【题型】证明题　【知识点】立体几何　【难度】medium
如图，在四面体$PABC$中，$D$为棱$PC$上一点，$AD=\sqrt{2}$，$AB=\dfrac{2\sqrt{6}}{3}$，$BD=\dfrac{\sqrt{6}}{3}$，且$AD\perp PC$，$BC\perp PC$，二面角$D - AB - C$的大小为$\dfrac{\pi}{4}$．

(1)证明：$AD\perp$平面$PBC$；

(2)求$CD$的长．
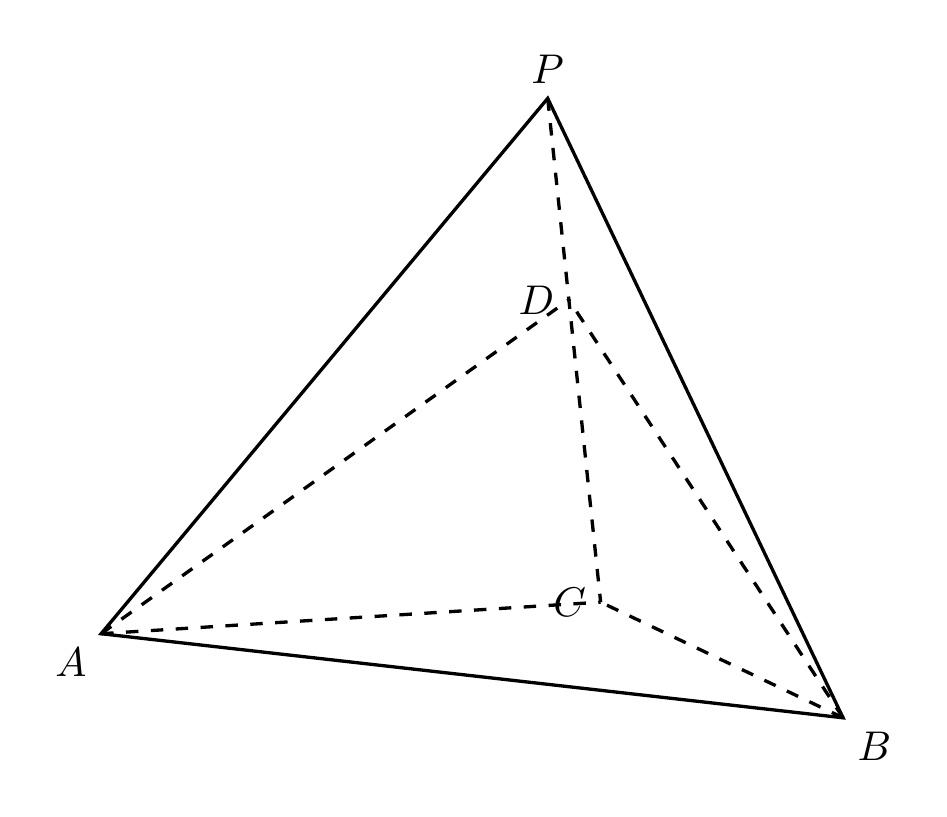
【解答】
\textbf{【答案】}(1)证明见解析 \quad (2)$\dfrac{\sqrt{14}}{7}$

\vspace{1em}
\textbf{【知识点】}证明线面垂直、面面角的向量求法

\vspace{1em}
\textbf{【分析】}(1)利用线面垂直的判定定理可得答案；

(2)利用线面垂直的判定定理、性质定理可得$BC\perp AC$，把这个三棱锥换成以$PBC$作底面，以$C$为坐标原点，建立空间直角坐标系，设$CD=m$，求出平面$DAB$、平面$ABC$的法向量，由二面角的向量求法可得答案．

\vspace{1em}
\textbf{【详解】}(1)因为$AD=\sqrt{2}$，$AB=\dfrac{2\sqrt{6}}{3}$，$BD=\dfrac{\sqrt{6}}{3}$，

所以$AB^2 = AD^2 + BD^2$，即$AD\perp BD$，

又$AD\perp PC$，$BD\cap PC = D$，$BD,PC\subset$平面$PBC$，

所以$AD\perp$平面$PBC$；

(2)由$AD\perp$平面$PBC$，$BC\subset$平面$PBC$，所以$AD\perp BC$，

又$BC\perp PC$，$AD\cap PC = D$，$AD,PC\subset$平面$PAC$，

所以$BC\perp$平面$PAC$，$AC\subset$平面$PAC$，所以$BC\perp AC$，

把这个三棱锥换成以$PBC$作底面，以$C$为坐标原点，如图建立空间直角坐标系，

设$CD = m$，则$CB = \sqrt{BD^2 - m^2} = \sqrt{\dfrac{2}{3} - m^2}$，则$B\left(\sqrt{\dfrac{2}{3} - m^2},0,0\right)$，$D(0,m,0)$，

$A(0,m,\sqrt{2})$，$\overrightarrow{AB} = \left(\sqrt{\dfrac{2}{3} - m^2},-m,-\sqrt{2}\right)$，$\overrightarrow{DA} = (0,0,\sqrt{2})$，$\overrightarrow{CA} = (0,m,\sqrt{2})$．

设平面$DAB$的法向量为$\boldsymbol{n} = (x_1,y_1,z_1)$，则
\[
\begin{cases}
\boldsymbol{n}\cdot\overrightarrow{DA} = \sqrt{2}z_1 = 0 \\
\boldsymbol{n}\cdot\overrightarrow{AB} = \sqrt{\dfrac{2}{3} - m^2}x_1 - my_1 - \sqrt{2}z_1 = 0
\end{cases}
\]
令$y_1 = \sqrt{\dfrac{2}{3} - m^2}$，则$x_1 = m$，$z_1 = 0$，所以$\boldsymbol{n} = \left(m,\sqrt{\dfrac{2}{3} - m^2},0\right)$．

设平面$ABC$的法向量为$\boldsymbol{m} = (x_2,y_2,z_2)$，则
\[
\begin{cases}
\boldsymbol{m}\cdot\overrightarrow{CA} = my_2 + \sqrt{2}z_2 = 0 \\
\boldsymbol{m}\cdot\overrightarrow{AB} = \sqrt{\dfrac{2}{3} - m^2}x_2 - my_2 - \sqrt{2}z_2 = 0
\end{cases}
\]
令$y_2 = \sqrt{2}$，则$z_2 = -m$，$x_2 = 0$，所以$\boldsymbol{m} = (0,\sqrt{2},-m)$．

因为二面角$D - AB - C$的大小为$\dfrac{\pi}{4}$，

所以$\left|\cos\langle\boldsymbol{n},\boldsymbol{m}\rangle\right| = \dfrac{|\boldsymbol{n}\cdot\boldsymbol{m}|}{|\boldsymbol{n}||\boldsymbol{m}|} = \dfrac{\sqrt{2}\sqrt{\dfrac{2}{3} - m^2}}{\sqrt{\dfrac{2}{3}} \times \sqrt{2 + m^2}} = \dfrac{\sqrt{2}}{2}$，解得$m = \dfrac{\sqrt{14}}{7}$．

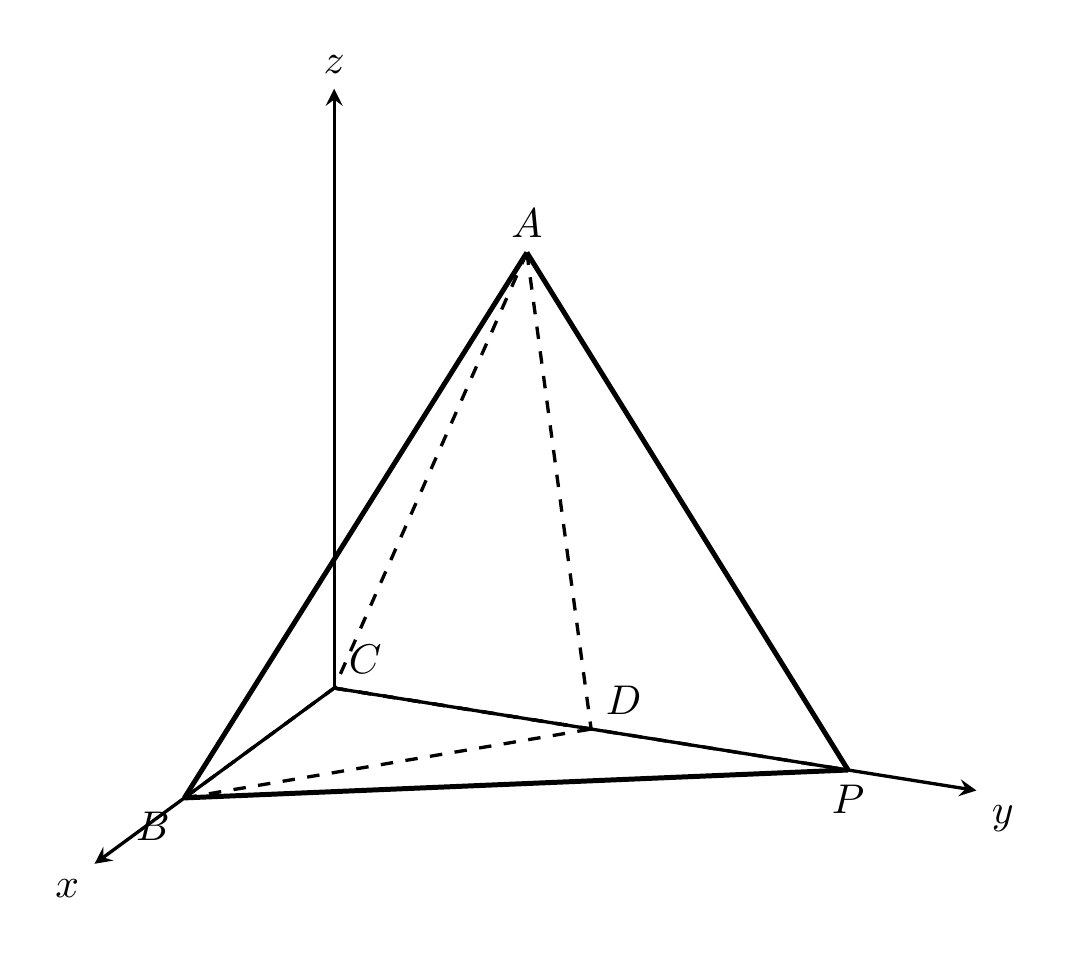